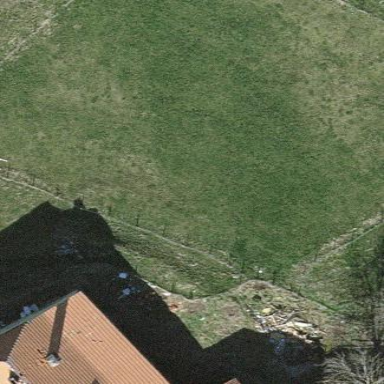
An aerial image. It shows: Meadow bordered by fence.